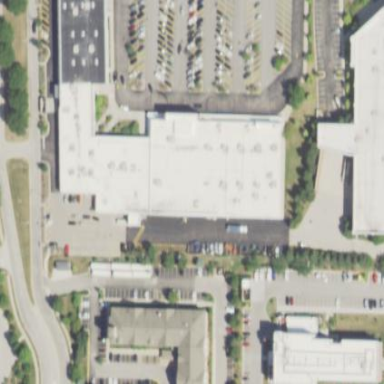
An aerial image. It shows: Retail building.